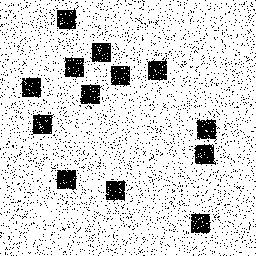
Squares: 13
Triangles: 0
Stars: 0
Total shapes: 13